Question: I want to hide the detail table when page loaded
but when click on the triangle on master row, it displays
<URL>
that's from the element I detect on firebug.

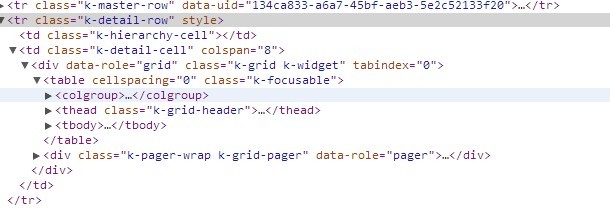
Answer: I suspect you could add a 'style="display: none;"' to the main container for the 'detailTemplate', but that will probably throw the behavior of the Master Row triangle.
'''
<div class="tabstrip" style="display: none;">
<ul>
<li class="k-state-active">
Orders
</li>
<li>
Contact Information
</li>
</ul>
<div>
<div class="orders"></div>
</div>
<div>
<div class='employee-details'>
<ul>
<li><label>Country:</label>#= Country #</li>
<li><label>City:</label>#= City #</li>
<li><label>Address:</label>#= Address #</li>
<li><label>Home Phone:</label>#= HomePhone #</li>
</ul>
</div>
</div>
</div>
'''
You could instead, just hide it on page load with:
'''
$('tr.k-master-row + tr.k-detail-row').hide();
'''
or, just initialize the grid with the detail rows hidden when databinding occurs (probably the best solution):
'''
//...
detailTemplate: kendo.template($("#template").html()),
detailInit: detailInit,
dataBound: function() {
this.collapseRow(this.tbody.find(">tr.k-master-row"));
},
//...
'''